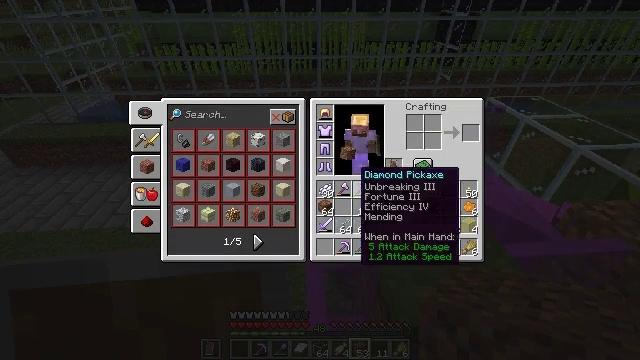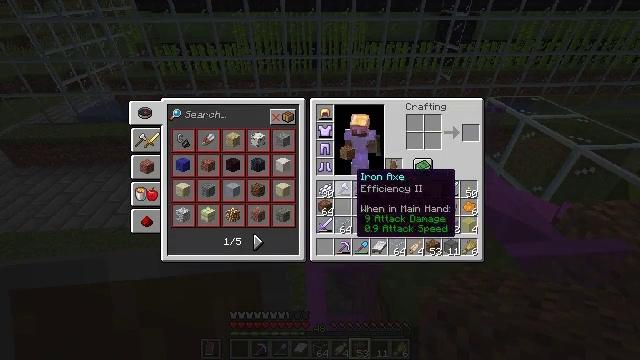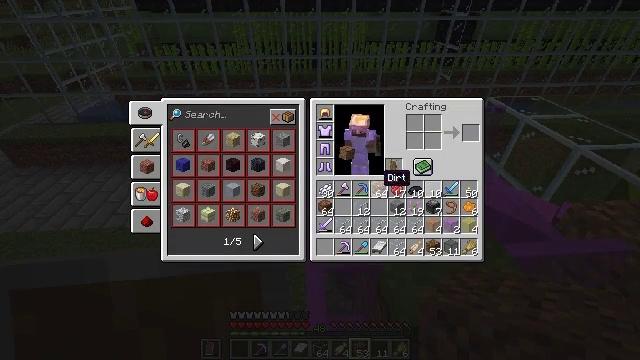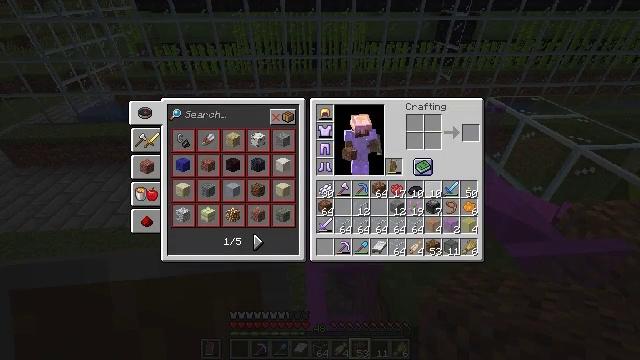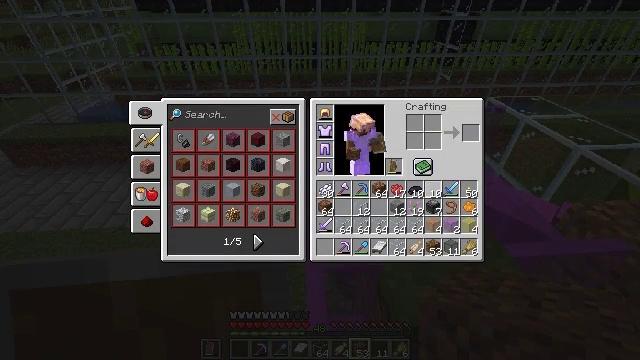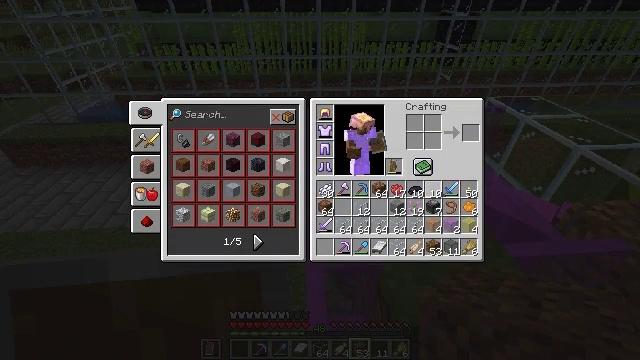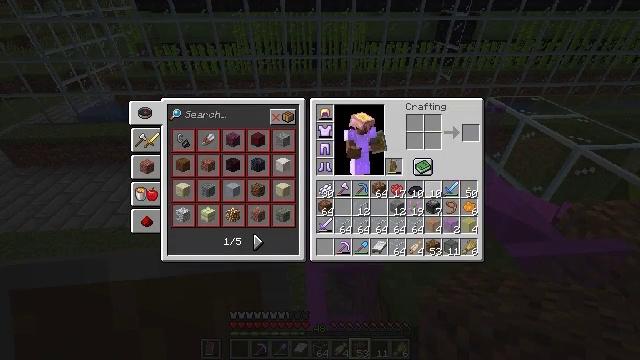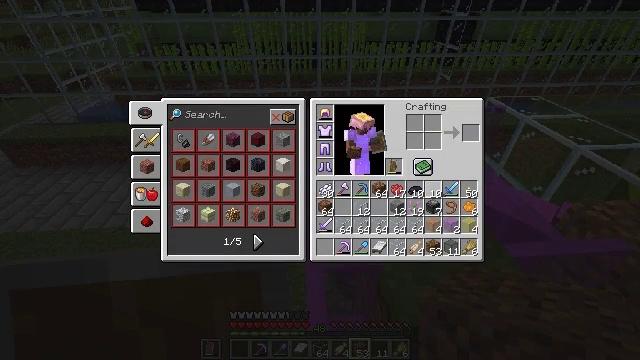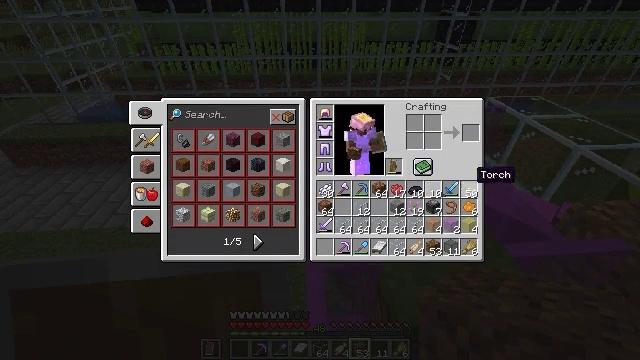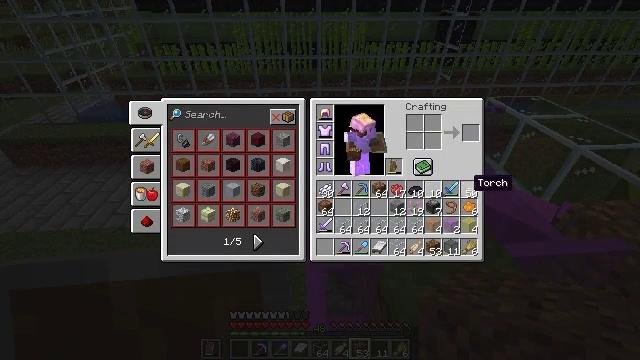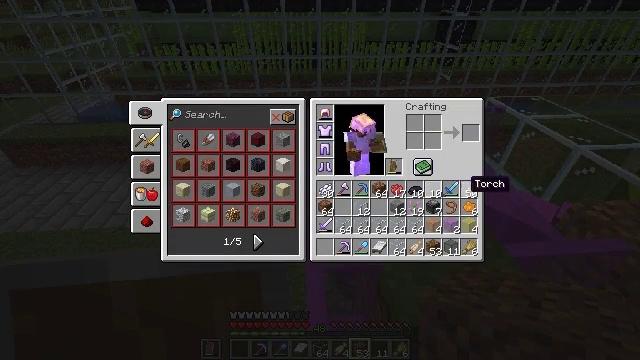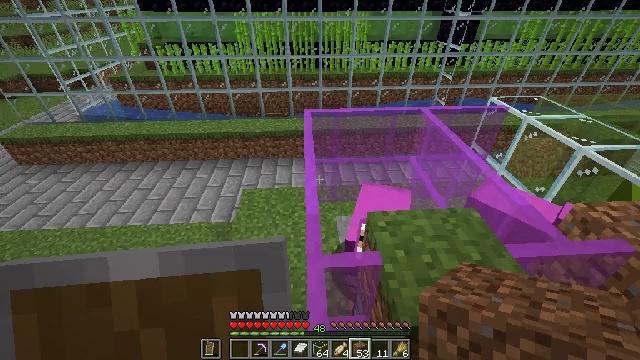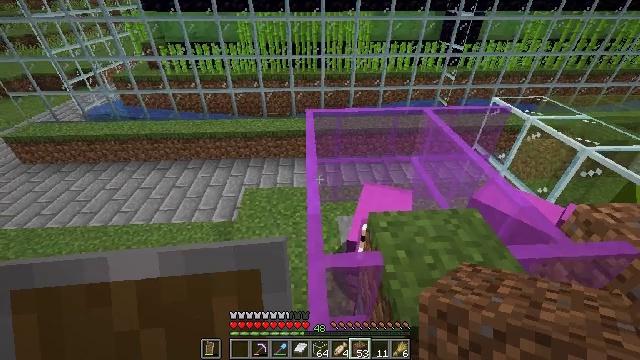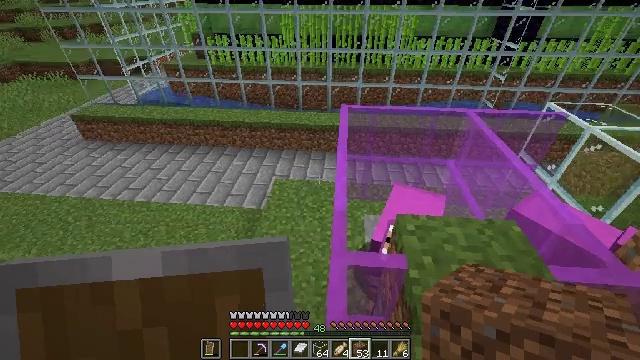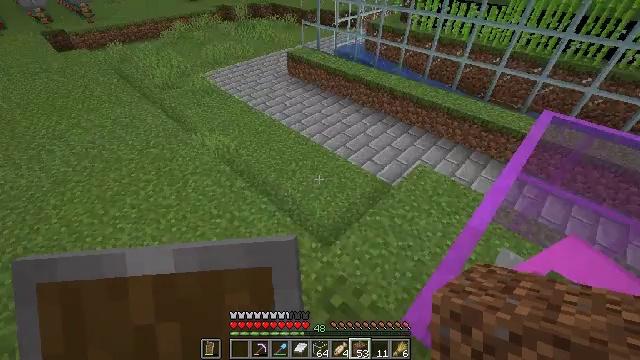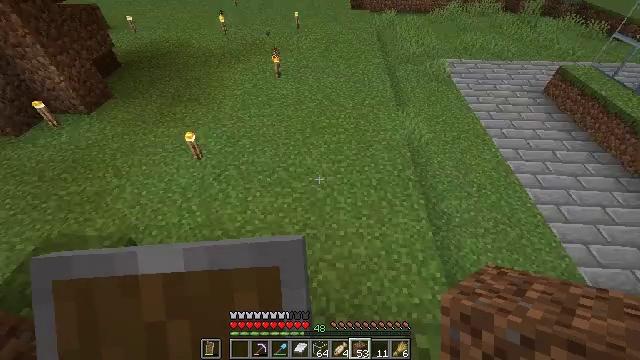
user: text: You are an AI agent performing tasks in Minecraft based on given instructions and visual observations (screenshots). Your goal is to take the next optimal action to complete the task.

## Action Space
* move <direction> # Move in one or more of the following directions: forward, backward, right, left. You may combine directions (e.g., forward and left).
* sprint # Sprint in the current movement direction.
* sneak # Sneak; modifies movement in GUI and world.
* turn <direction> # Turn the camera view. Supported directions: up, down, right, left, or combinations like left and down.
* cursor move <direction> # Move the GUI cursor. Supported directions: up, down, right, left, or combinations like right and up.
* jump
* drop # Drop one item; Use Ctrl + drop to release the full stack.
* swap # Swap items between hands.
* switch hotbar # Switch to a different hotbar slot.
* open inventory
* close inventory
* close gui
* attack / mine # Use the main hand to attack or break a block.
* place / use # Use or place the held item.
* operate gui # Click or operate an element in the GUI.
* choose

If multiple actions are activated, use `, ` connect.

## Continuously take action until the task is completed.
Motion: motion action
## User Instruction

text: Take red dye and surround it with glass in the crafting grid to get red stained glass.
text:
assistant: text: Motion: no_op
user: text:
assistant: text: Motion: cursor move right
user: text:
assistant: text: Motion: cursor move right and up
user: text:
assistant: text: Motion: cursor move right and up
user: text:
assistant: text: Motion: cursor move right
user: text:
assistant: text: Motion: no_op
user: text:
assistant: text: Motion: cursor move down
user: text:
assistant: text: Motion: cursor move down
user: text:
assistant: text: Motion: cursor move down
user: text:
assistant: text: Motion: no_op
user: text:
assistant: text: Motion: close inventory
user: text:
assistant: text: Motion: close inventory
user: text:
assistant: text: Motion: turn left and down, close inventory
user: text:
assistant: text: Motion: turn left and down
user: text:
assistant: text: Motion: turn left and down
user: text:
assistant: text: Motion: turn left
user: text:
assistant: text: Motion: turn left and up
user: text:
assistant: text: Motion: turn up
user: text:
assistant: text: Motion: turn right
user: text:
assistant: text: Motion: no_op
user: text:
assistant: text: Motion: turn left and down
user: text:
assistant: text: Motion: turn right and down
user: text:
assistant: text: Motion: no_op
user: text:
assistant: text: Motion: move forward
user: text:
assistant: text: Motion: move forward
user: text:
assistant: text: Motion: move forward
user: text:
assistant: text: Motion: move forward
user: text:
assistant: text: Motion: move forward
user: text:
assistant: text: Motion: move forward, jump
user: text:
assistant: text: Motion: move forward, jump